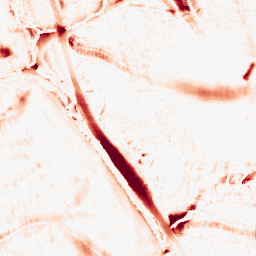
Category: morphological
Decomposition family: morphological_ellipse
Decomposition parameters: operation: opening
width: 30
height: 30
Upsampling method: lanczos
Upsampling parameters: scale: 8
Upsampling scale: 8